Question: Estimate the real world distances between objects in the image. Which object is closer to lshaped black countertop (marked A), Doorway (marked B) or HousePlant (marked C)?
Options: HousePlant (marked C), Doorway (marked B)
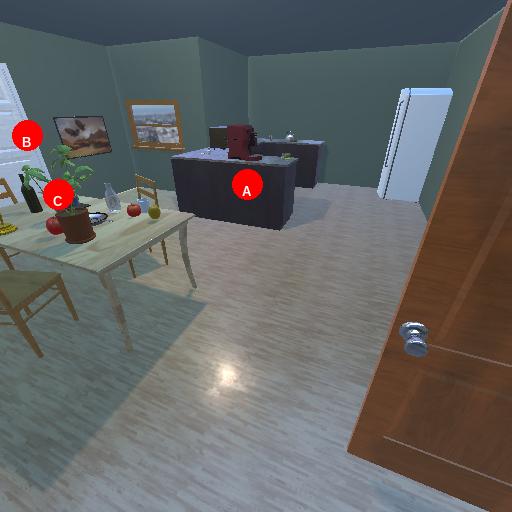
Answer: HousePlant (marked C)